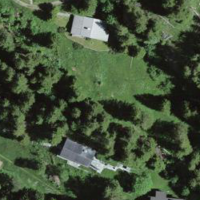
EUNIS habitat code: 44
Species observed at this site:
Blera fallax